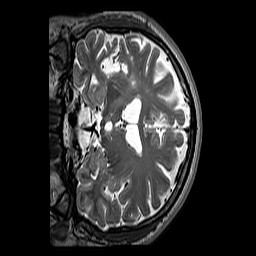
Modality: T2w
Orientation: coronal
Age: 56
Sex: male
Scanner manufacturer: siemens
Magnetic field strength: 3 T
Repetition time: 3.2 s
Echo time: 0.212 s